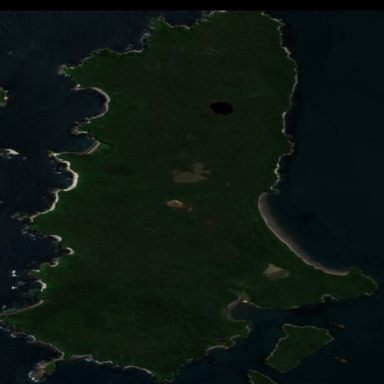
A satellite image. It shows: Island with natural coastline.